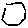
Label: hexagon